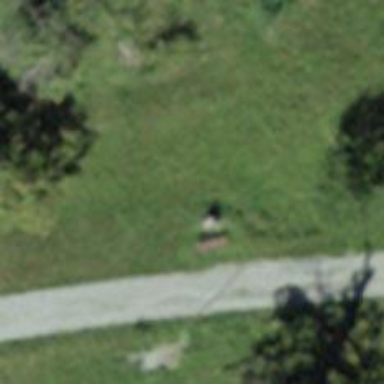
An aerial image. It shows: Bench for seating.